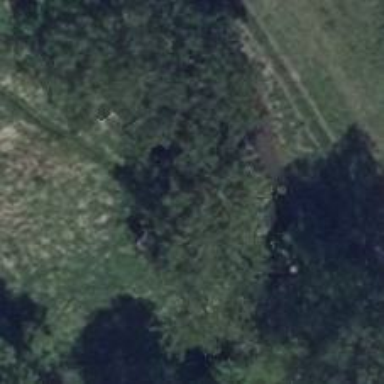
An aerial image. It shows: Hunting stand.